Interaction volume radius: 10 \u00c5
Interaction volume height: 20 \u00c5
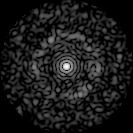
Disorder parameter: 0.8386